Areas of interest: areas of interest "China Traffic Management (Huangdao Road)"
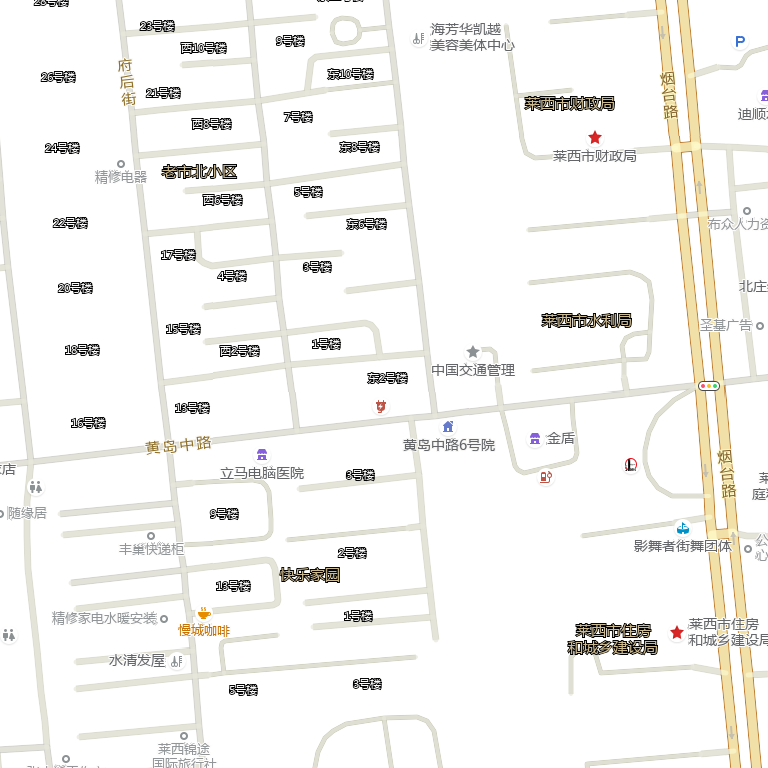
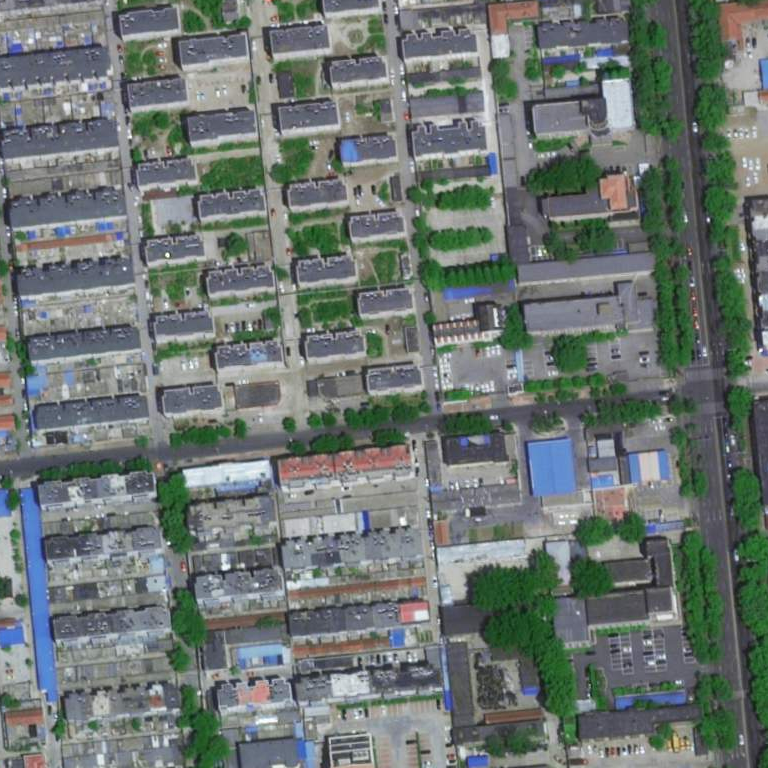